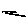
Label: line